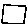
Label: square